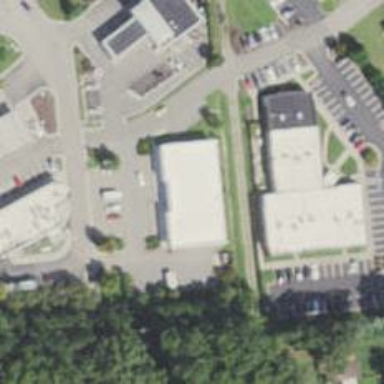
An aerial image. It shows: Car rental facility.